Question: This is my Query in SQL :
'''
Select distinct * from tr.Table1
Left Outer join tr.Table2 on tr.Table1.ID = tr.Table2.ID
Left Outer join tr.Table3 on tr.Table2.AId= tr.Table3.ID
where tr.Table1.Deleted =1 and tr.Table1.Ready=1 and tr.Table1.Show=0
'''
The query is working in SQL and gives the expected results.The thing here is that I want the equivalent of this using LINQ. I have tried some variations in LINQ queries such as :
'''
var query = from p in _ctx.Table1
join s in _ctx.Table2 on p.Id equals s.Id into bag1
from to in bag1.DefaultIfEmpty()
join tx in _ctx.Table3 on to.AId equals tx.Id into bag2
from ts in bag2.DefaultIfEmpty()
select new
{
ContactNo = to.Table1.ContactNo
};
'''
But it always doesn't return all the field values. Some are returned as 'NULL'. Also tried referring to some other link as well but they all focus on joining with the parent table whereas I have to join one of the joined tables with the other one. So here I am, struggling with this.
This is the output that I'm getting as of now. Some values are null. The field has values but due to some joining issue, they are returned as 'NULL'.

Guidance here is appreciated. Thank you.
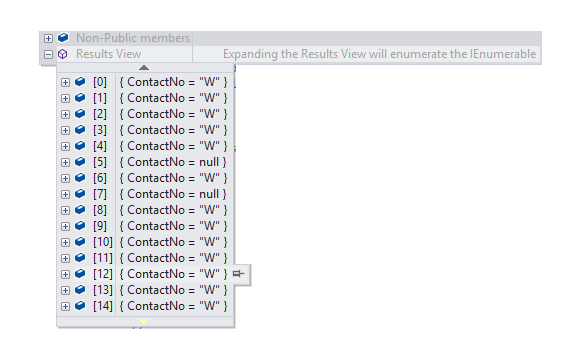
Answer: Your query looks fine to me, the reason why you must be getting the 'Nulls' is because when we use 'DefaultIfEmpty', it returns null for non-matching rows, thus you need to handle that while fetching the actual results. Try doing something like this:-
'''
var query = from p in _ctx.Table1
join s in _ctx.Table2 on p.Id equals s.Id into bag1
from to in bag1.DefaultIfEmpty()
join tx in _ctx.Table3 on to.AId equals tx.Id into bag2
from ts in bag2.DefaultIfEmpty()
select new
{
ContactNo = to == null ? String.Empty : to.Table1.ContactNo
};
'''
Assuming, ContactNo to be of type String, I have used 'String.Empty' you can use any default value.